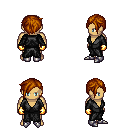
a pixel art fantasy rpg character, male body template, human, tanned skin, gray robe, red pants, brunette pixie cut hairstyle, gold gloves, metal boots, four views (front, back, left, right), 2x2 character sprite sheet, small pixel art, hard edges, no anti-aliasing